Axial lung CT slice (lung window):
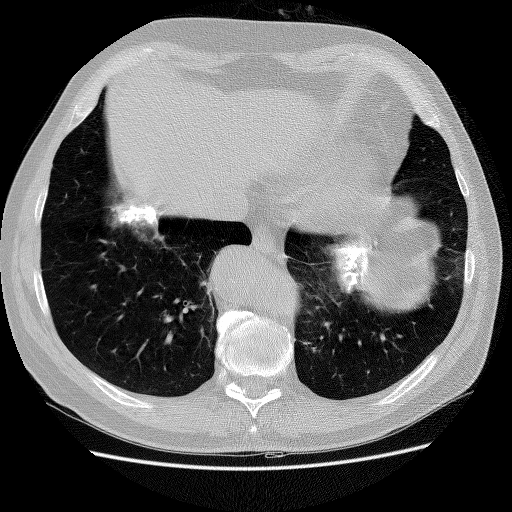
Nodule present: no